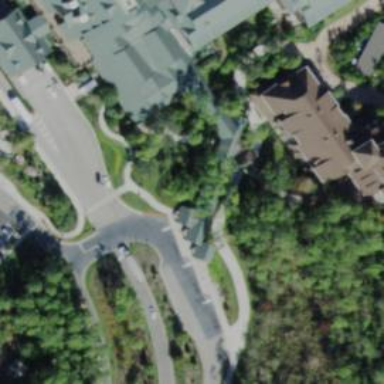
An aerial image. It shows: Pedestrian road.